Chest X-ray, PA view. Patient: 83 years old, sex M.
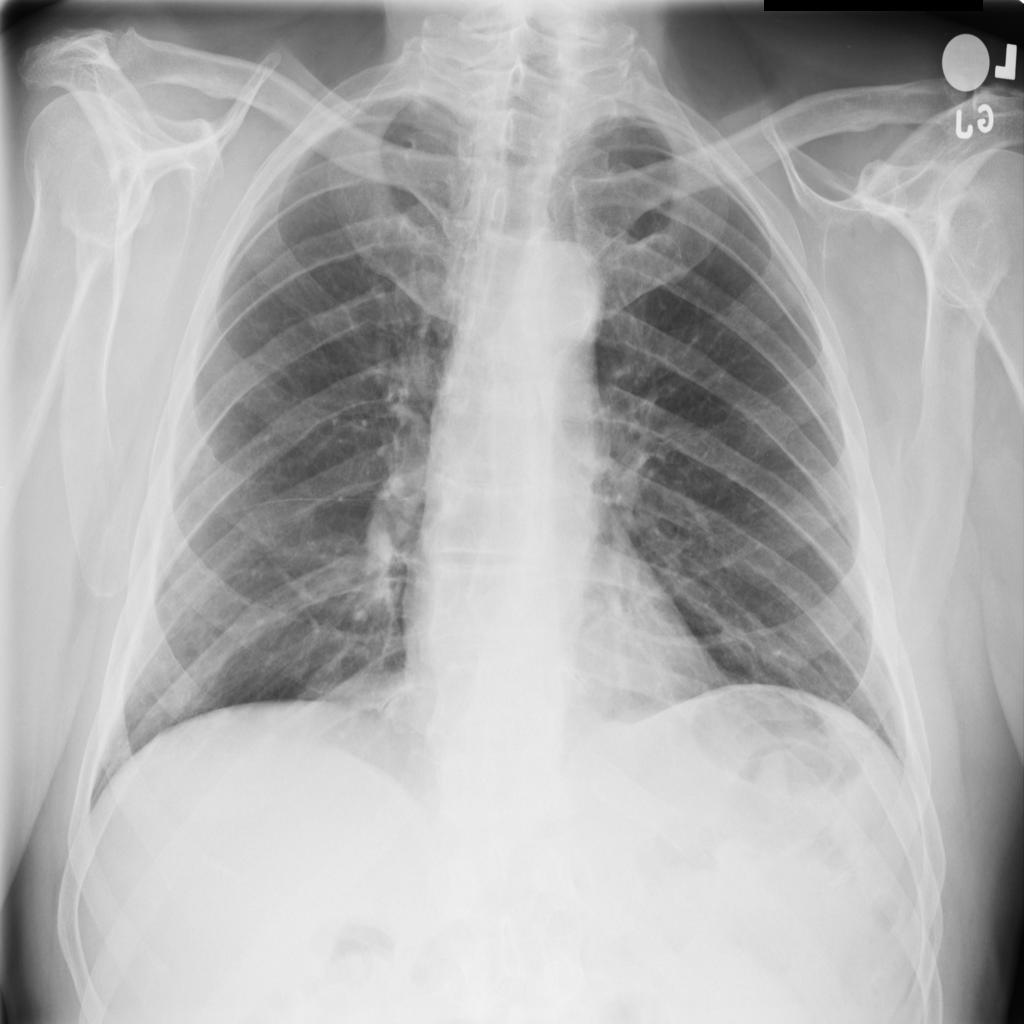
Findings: No Finding